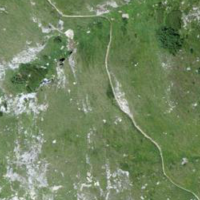
EUNIS habitat code: 26
Species observed at this site:
Platanthera bifolia